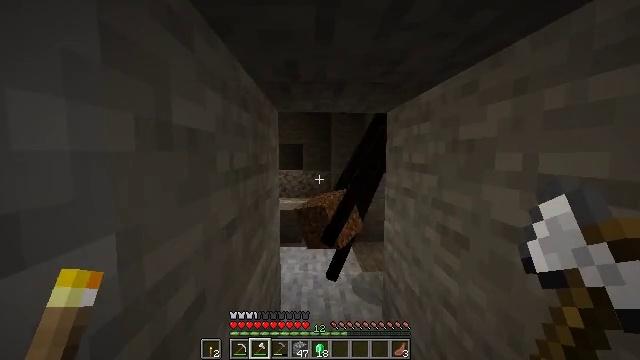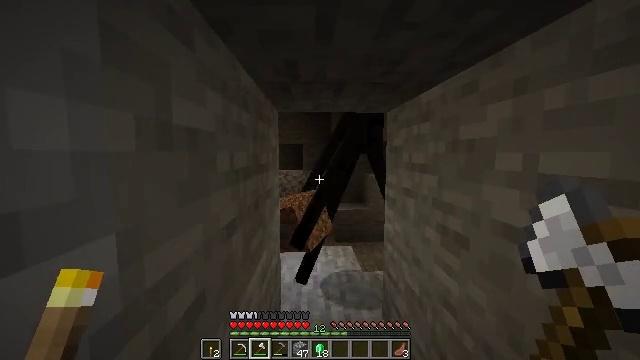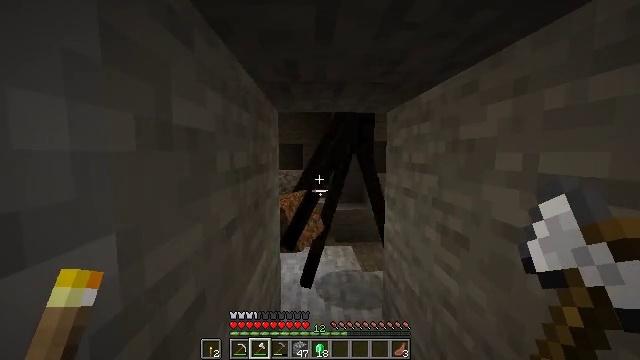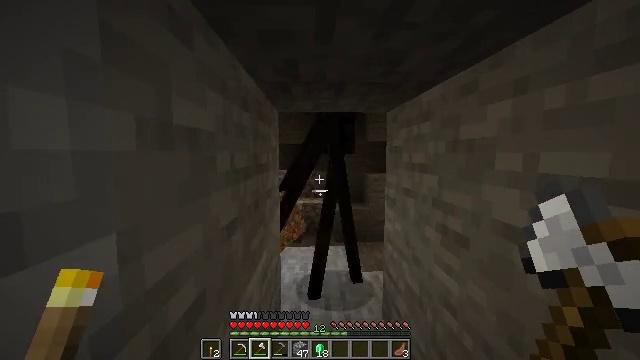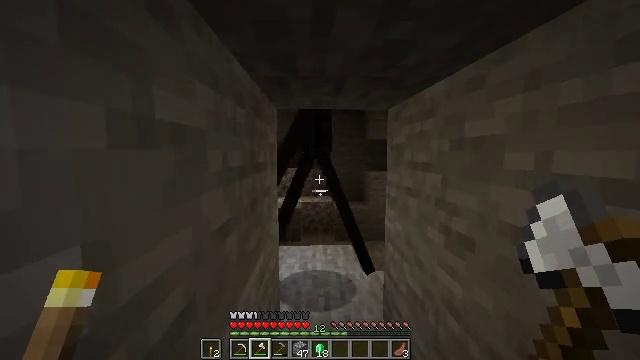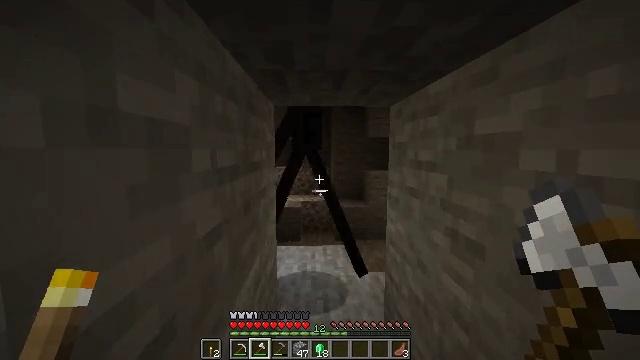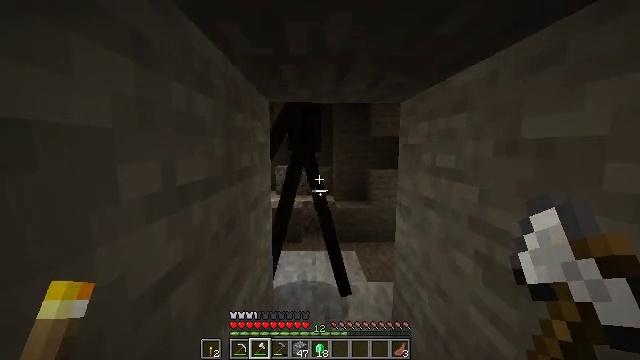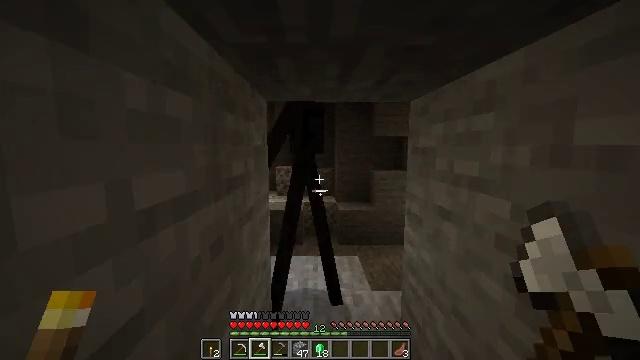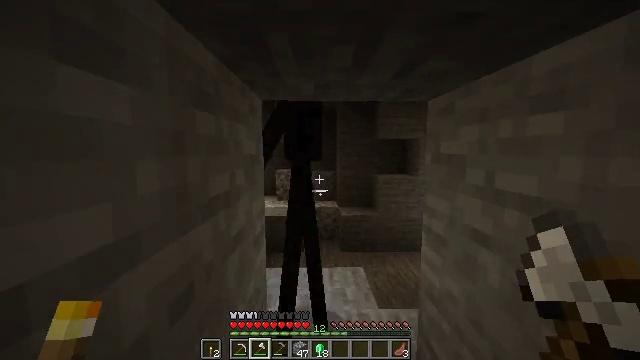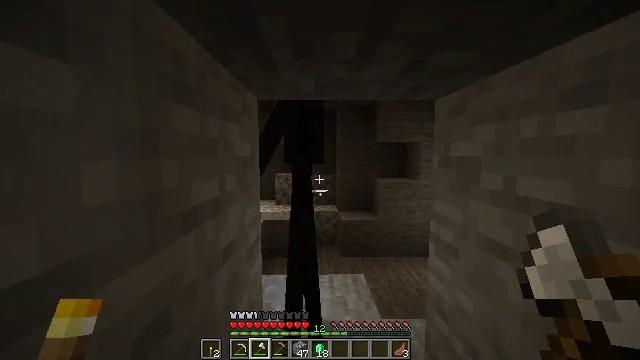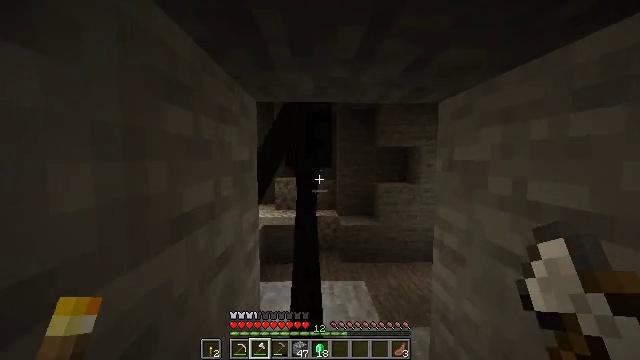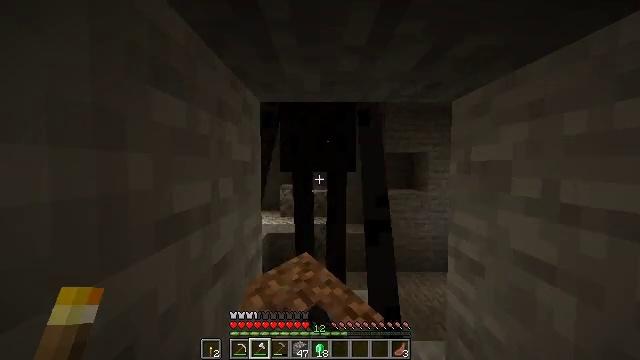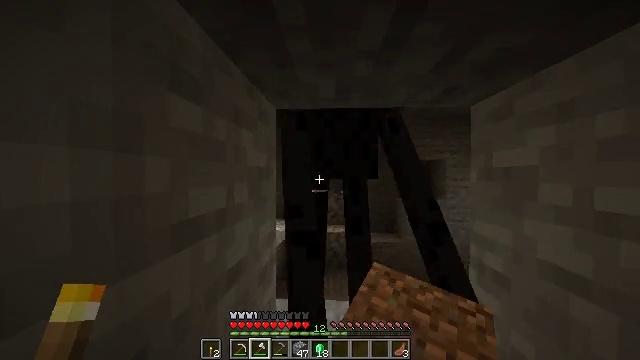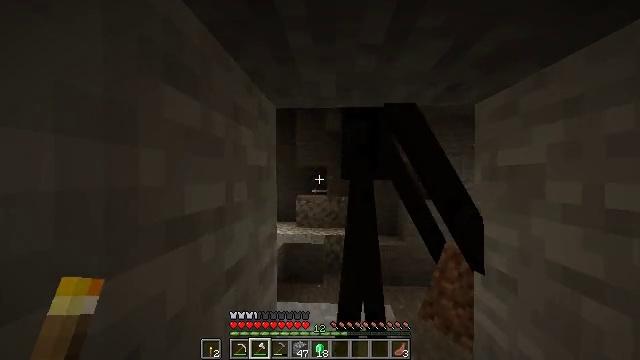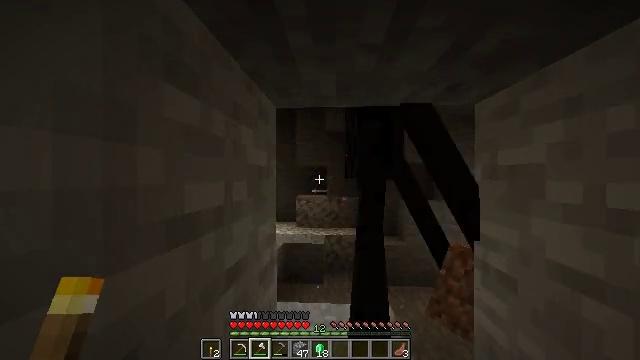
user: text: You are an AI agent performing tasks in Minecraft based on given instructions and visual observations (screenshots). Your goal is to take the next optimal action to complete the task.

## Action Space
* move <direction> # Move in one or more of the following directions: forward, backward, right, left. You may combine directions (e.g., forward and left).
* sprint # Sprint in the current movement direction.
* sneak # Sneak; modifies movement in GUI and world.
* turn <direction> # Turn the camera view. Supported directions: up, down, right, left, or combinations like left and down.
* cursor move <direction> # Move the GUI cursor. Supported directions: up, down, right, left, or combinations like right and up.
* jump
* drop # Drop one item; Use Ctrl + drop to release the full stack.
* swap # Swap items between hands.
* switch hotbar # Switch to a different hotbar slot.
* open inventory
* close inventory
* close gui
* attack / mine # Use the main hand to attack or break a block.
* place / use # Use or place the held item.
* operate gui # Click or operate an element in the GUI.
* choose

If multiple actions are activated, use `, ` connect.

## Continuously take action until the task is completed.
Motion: motion action
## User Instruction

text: Hunt the enderman.
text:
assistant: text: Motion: no_op
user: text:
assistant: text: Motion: no_op
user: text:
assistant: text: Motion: no_op
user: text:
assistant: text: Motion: move forward
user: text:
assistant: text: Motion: move forward
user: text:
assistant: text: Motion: move forward
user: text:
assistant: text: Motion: move forward
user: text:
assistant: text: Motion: move forward
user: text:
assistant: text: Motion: no_op
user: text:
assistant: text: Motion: turn up, attack / mine
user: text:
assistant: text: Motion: turn left and up, attack / mine
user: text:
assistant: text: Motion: turn left and up, attack / mine
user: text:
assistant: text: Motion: no_op
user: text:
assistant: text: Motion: no_op
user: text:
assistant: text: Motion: no_op